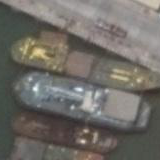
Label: civil